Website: apple-inc
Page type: customer-info-address
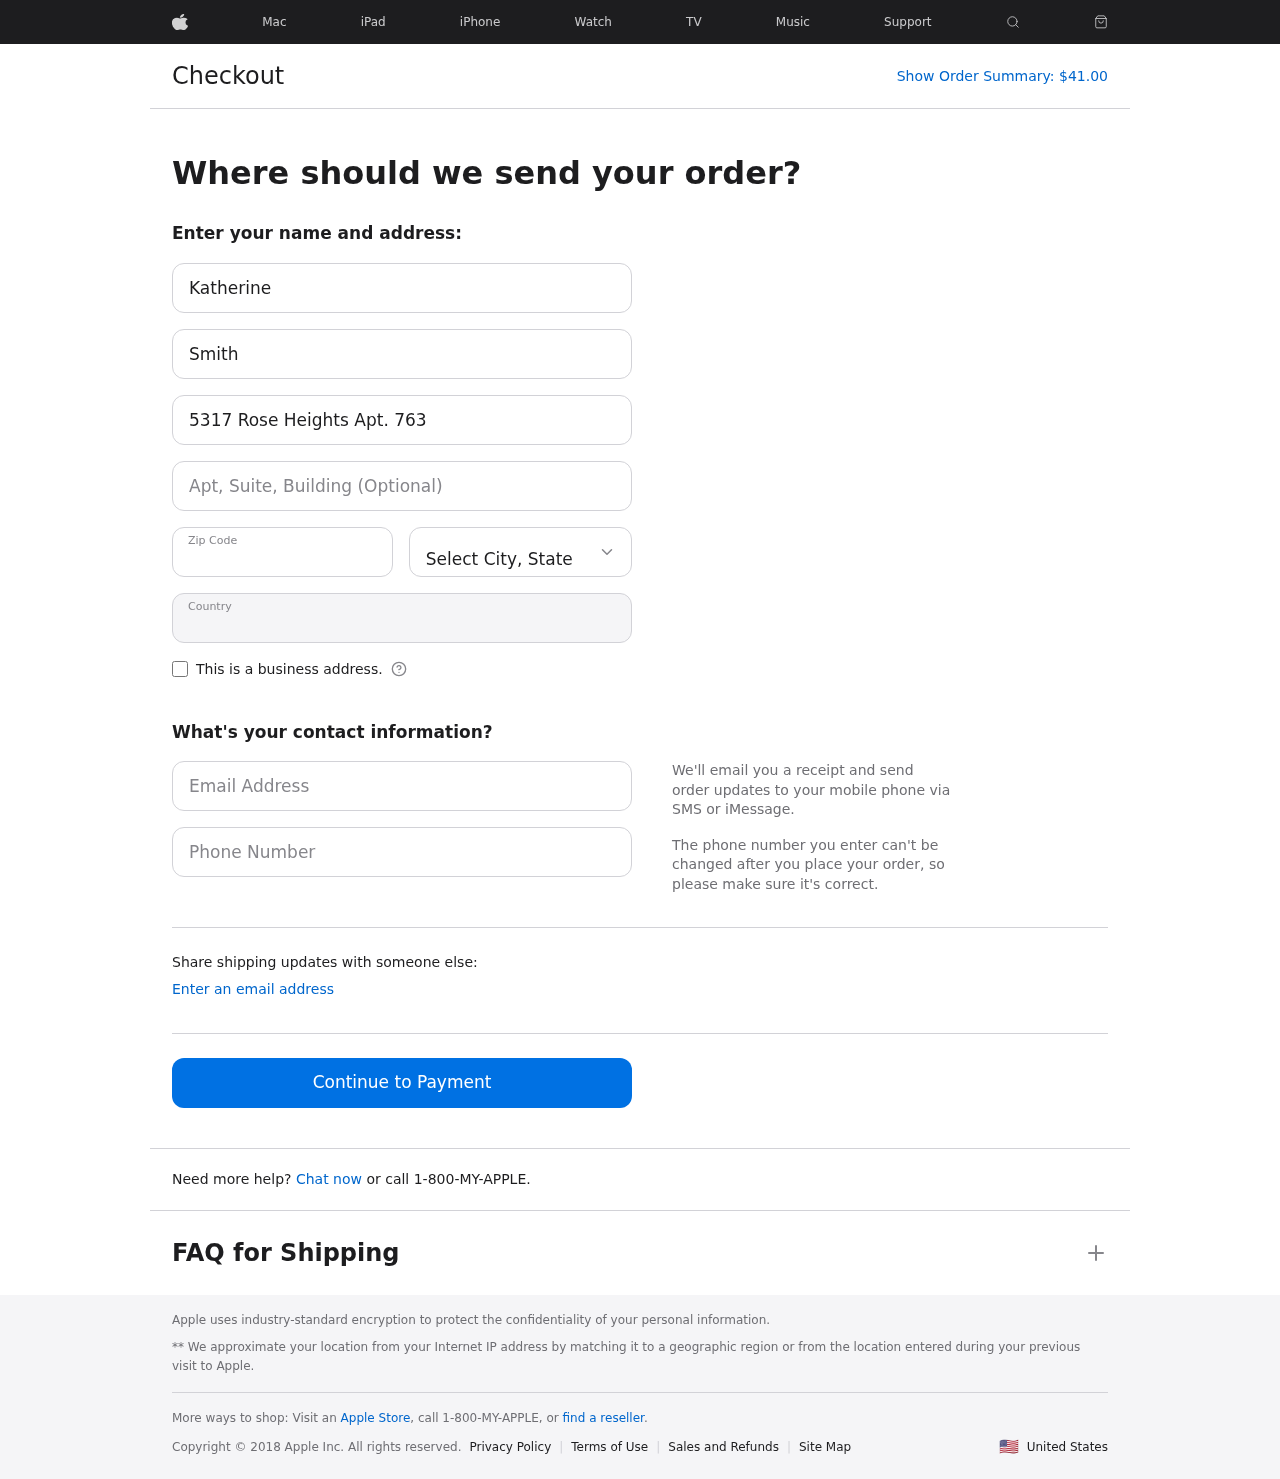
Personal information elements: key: PII_CITY_STATE
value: New Rachel, UT
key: PII_COUNTRY
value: United States
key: PII_EMAIL
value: katherinesmith@yahoo.com
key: PII_FIRSTNAME
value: Katherine
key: PII_LASTNAME
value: Smith
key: PII_PHONE
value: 2166758257
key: PII_POSTCODE
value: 35238
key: PII_STREET
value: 5317 Rose Heights Apt. 763
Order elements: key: ORDER_TOTAL
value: $41.00